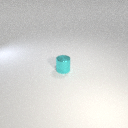
small cyan metal cylinder